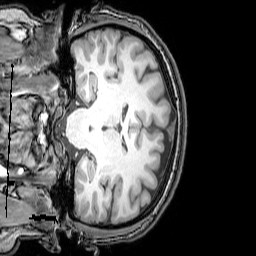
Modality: T1w
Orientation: coronal
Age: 25
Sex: female
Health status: healthy
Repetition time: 0.081 s
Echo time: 0.037 s